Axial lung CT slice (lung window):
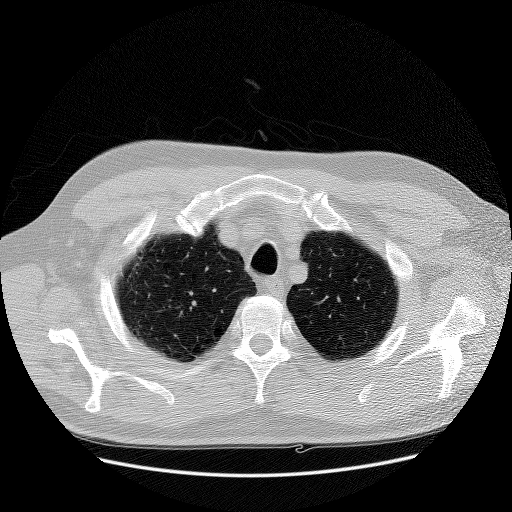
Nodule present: no